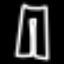
Label: pants